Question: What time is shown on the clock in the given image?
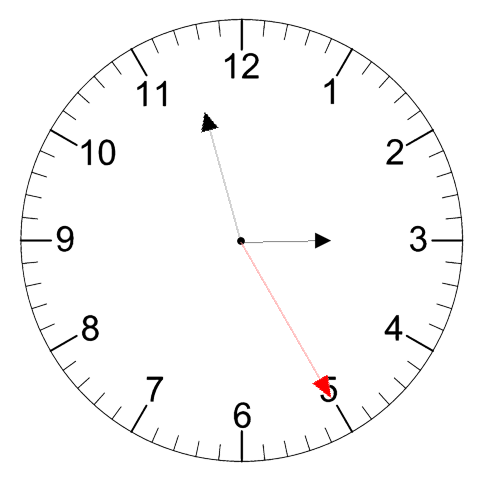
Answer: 02:57:25